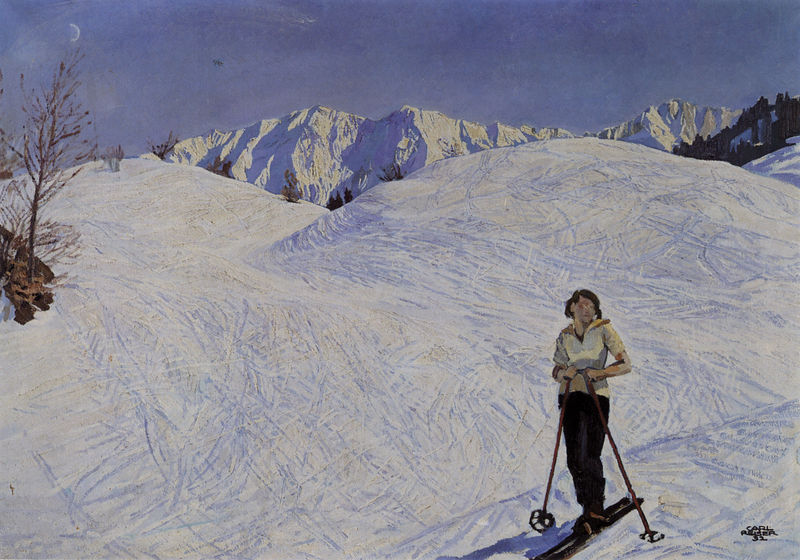
Titel: Am Kochelberg
Künstler: Karl Reiser
Standort: München
Institution: Städtische Galerie im Lenbachhaus
Schlagwörter: baum, berg, blau, felsen, gemälde, haut, himmel, schatten, weiß, wolken, bäume, landschaft, ocker, äste, braun, frau, frisur, haar, hell, licht, schwarz, dame, schnee, beige, hose, inkarnat, mensch, stehen, teller, ärmel, hände, porträt, schauen, signatur, öl, hügel, kalt, natur, zweige, gebüsch, sonne, pose, schulter, tal, wald, hellblau, taille, spuren, warm, berge, gebirge, gipfel, hang, leer, modern, tag, kahl, berglandschaft, massiv, winter, tannen, abfahrt, dunkelblau, weib, sport, bretter, alpen, kälte, stöcke, schawrz, posieren, mountain, fichten, winterlandschaft, snow, usa, pullover, pulli, gesichtslos, lady, rillen, baumgrenze, schie, ski, wintersport, giacometti, piste, schi, skier, skifahrerin, skigebiet, skihang, skispuren, skistock, skistöcke, talfahrt